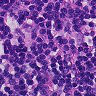
Metastatic tissue present: no